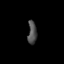
Tissue: prostate
Cell type: T cells
Senescence score: 0.729
Nuclear area (px): 198
Mean DAPI intensity: 79.071